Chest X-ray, PA view. Patient: 72 years old, sex M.
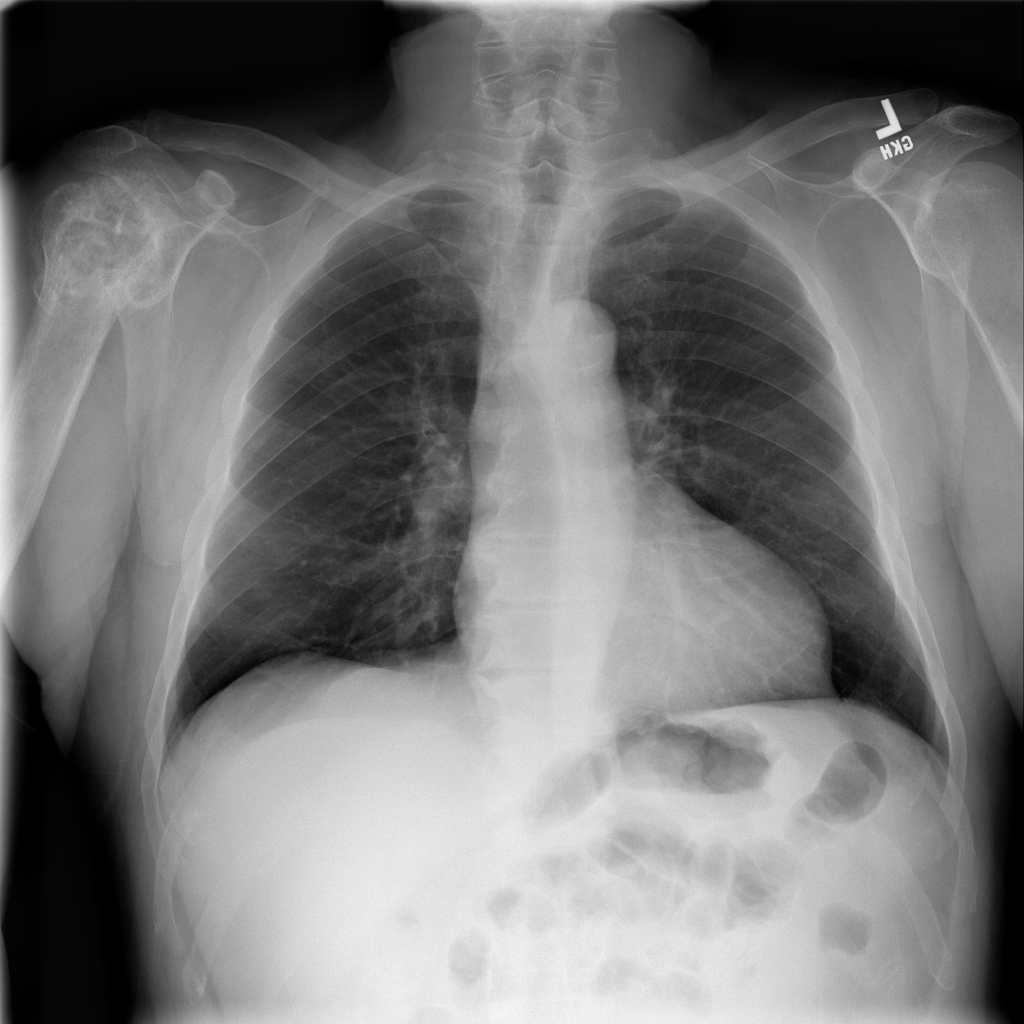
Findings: No Finding